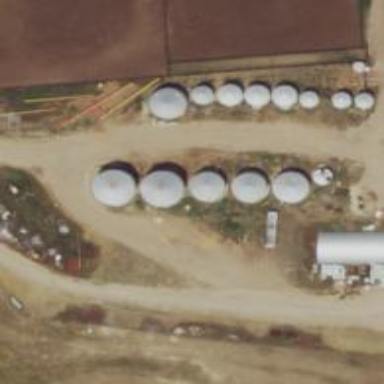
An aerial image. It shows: Silo.